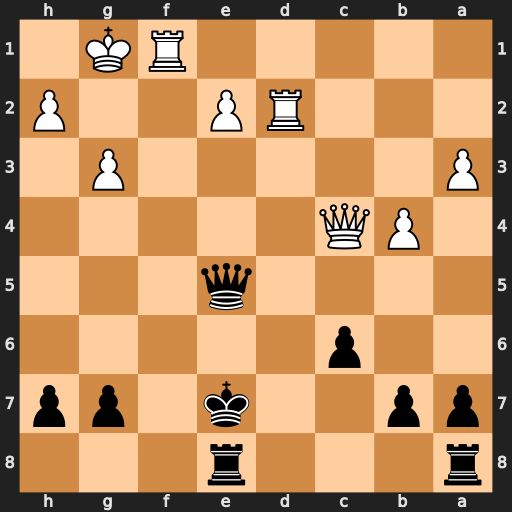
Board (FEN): r3r3/pp2k1pp/2p5/4q3/1PQ5/P5P1/3RP2P/5RK1
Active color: b
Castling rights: -
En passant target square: -
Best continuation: Qe3+ Rf2 Qxd2